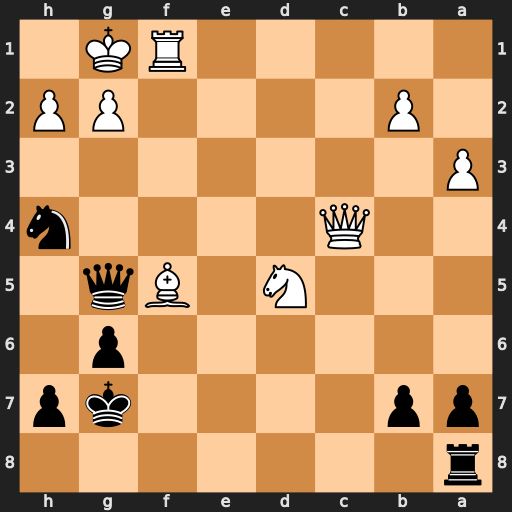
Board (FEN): r7/pp4kp/6p1/3N1Bq1/2Q4n/P7/1P4PP/5RK1
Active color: b
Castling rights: -
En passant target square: -
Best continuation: Qxg2#